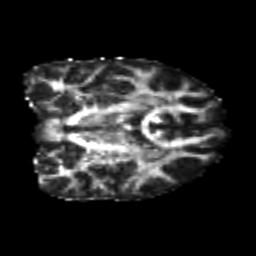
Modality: FA
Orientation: coronal
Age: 26
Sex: male
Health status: healthy
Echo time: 0.074 s